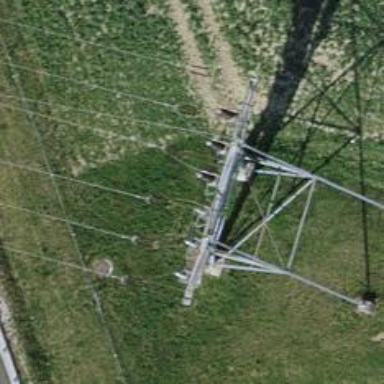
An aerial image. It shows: Cable for power transmission.